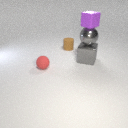
large gray metal cube to the right of small brown rubber cylinder